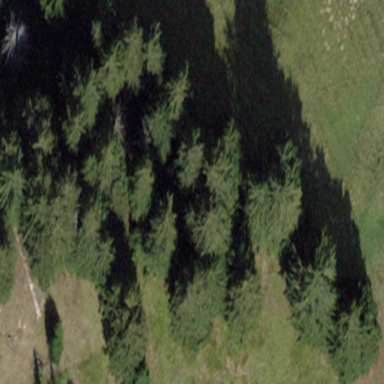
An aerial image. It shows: Forest area.